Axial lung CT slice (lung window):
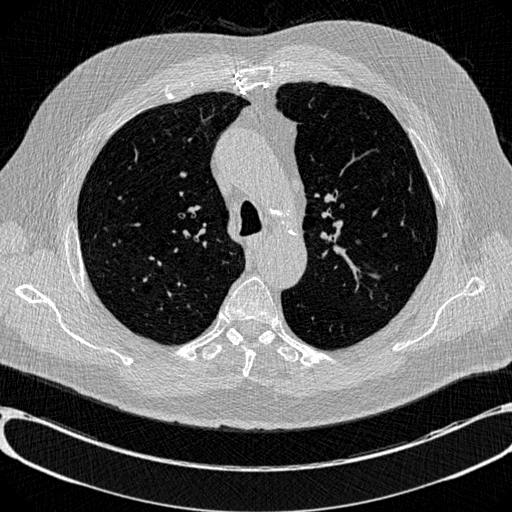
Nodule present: no